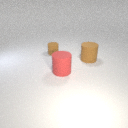
small brown rubber cylinder behind large red rubber cylinder